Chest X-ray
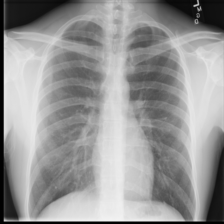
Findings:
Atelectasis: negative
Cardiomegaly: negative
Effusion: negative
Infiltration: negative
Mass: negative
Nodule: negative
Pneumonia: negative
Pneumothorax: negative
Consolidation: negative
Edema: negative
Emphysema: negative
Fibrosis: negative
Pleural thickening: negative
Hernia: negative